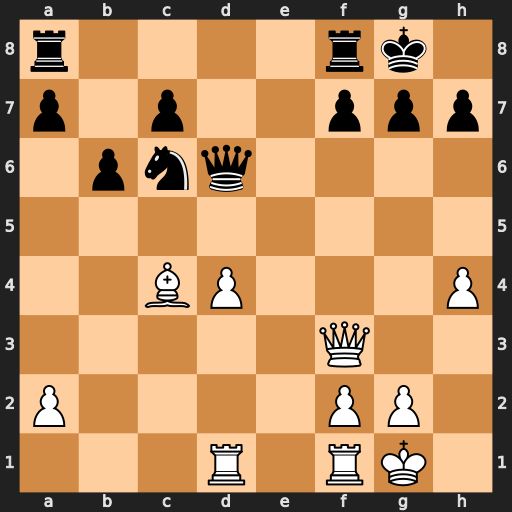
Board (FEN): r4rk1/p1p2ppp/1pnq4/8/2BP3P/5Q2/P4PP1/3R1RK1
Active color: w
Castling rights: -
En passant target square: -
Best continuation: Bd5 Na5 Bxa8